Question: I am unable to co-relate the actual EXIF tag for 'Tags' and 'Authors' which you can see in Image properties. Can someone help me see which one of it corresponds to it?
ps. I am referring to the list of EXIF tags <URL> -

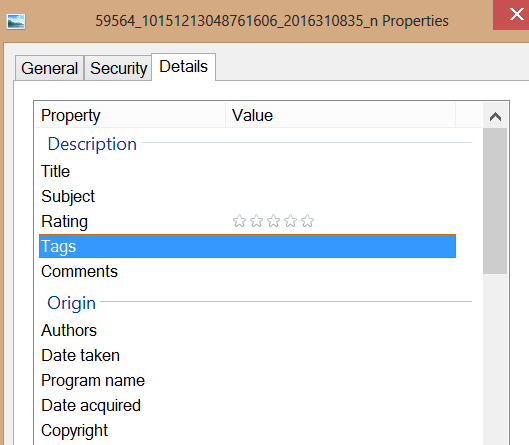
Answer: Here's my guess at the properties:
Authors = <URL>
> (Null-terminated character string that specifies the name of the
person who created the image.)
Tags = <URL>
> Comment tag. A tag used by EXIF users to write keywords or comments about the image
besides those in PropertyTagImageDescription and without the character-code limitations
of the PropertyTagImageDescription tag.
I edited a jpeg in windows explorer per the OP example screenshot and ran it thru <URL>.
Output contained the value I added for 'Author' as 'Artist', 'XP Author', and 'Creator'. It listed the value I added for 'Tags' as 'XP Keywords', 'Subject', and 'Last Keyword XMP'.